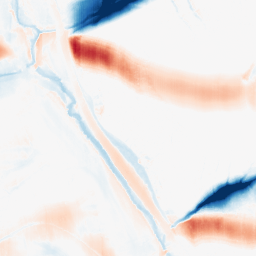
Category: morphological
Decomposition family: morphological_ellipse
Decomposition parameters: operation: average
width: 50
height: 10
Upsampling method: sinc_blackman
Upsampling parameters: scale: 2
kernel_size: 8
Upsampling scale: 2